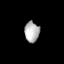
Tissue: lung
Cell type: Others
Senescence score: 0.2223
Nuclear area (px): 295
Mean DAPI intensity: 180.634